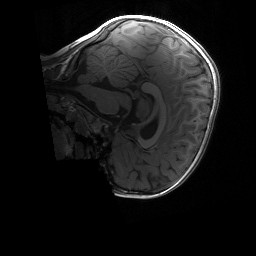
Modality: T1w
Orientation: sagittal
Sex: male
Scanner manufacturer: siemens
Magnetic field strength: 3 T
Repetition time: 1.9 s
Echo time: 0.00243 s